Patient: sex M, age 64
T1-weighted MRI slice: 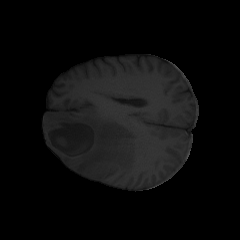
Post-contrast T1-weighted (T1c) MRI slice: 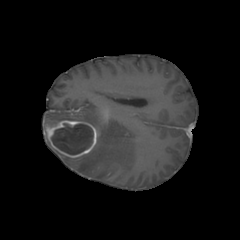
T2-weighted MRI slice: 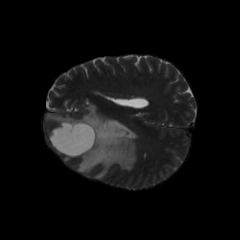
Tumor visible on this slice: yes
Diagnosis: Astrocytoma, IDH-mutant
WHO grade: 3